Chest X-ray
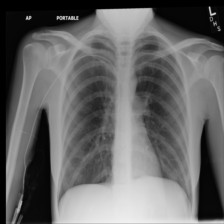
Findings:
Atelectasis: negative
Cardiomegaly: negative
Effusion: negative
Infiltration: negative
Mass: negative
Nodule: negative
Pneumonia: negative
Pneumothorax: negative
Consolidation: negative
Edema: negative
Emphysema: negative
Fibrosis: negative
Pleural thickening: negative
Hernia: negative